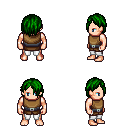
a pixel art fantasy rpg character, male body template, human, light skin, leather chest armor, white pants, green bangs hairstyle, four views (front, back, left, right), 2x2 character sprite sheet, small pixel art, hard edges, no anti-aliasing